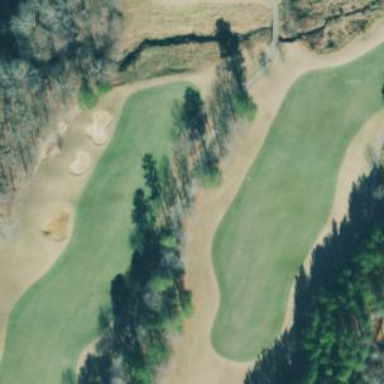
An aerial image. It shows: Scenic golf fairway.